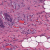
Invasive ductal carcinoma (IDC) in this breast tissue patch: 0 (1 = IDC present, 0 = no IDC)